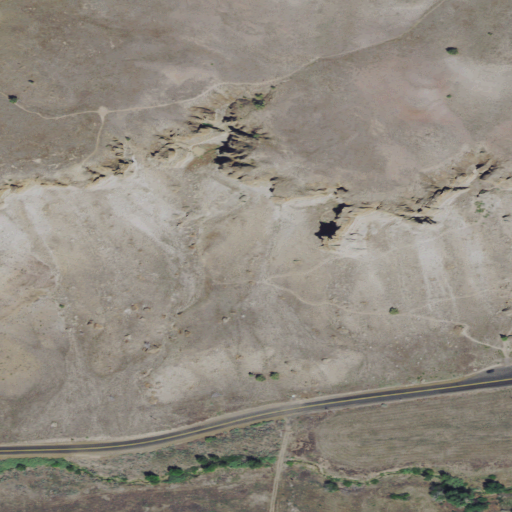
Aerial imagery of cliff(s) in Oregon named The Palisades containing grassland, open development, low intensity development, shrub, and medium intensity development